Frequency: 80000
Velocity: 0,248
Power: 7,5
Pulse duration: 0,0000001
Pass count: 1
Magnification: 10
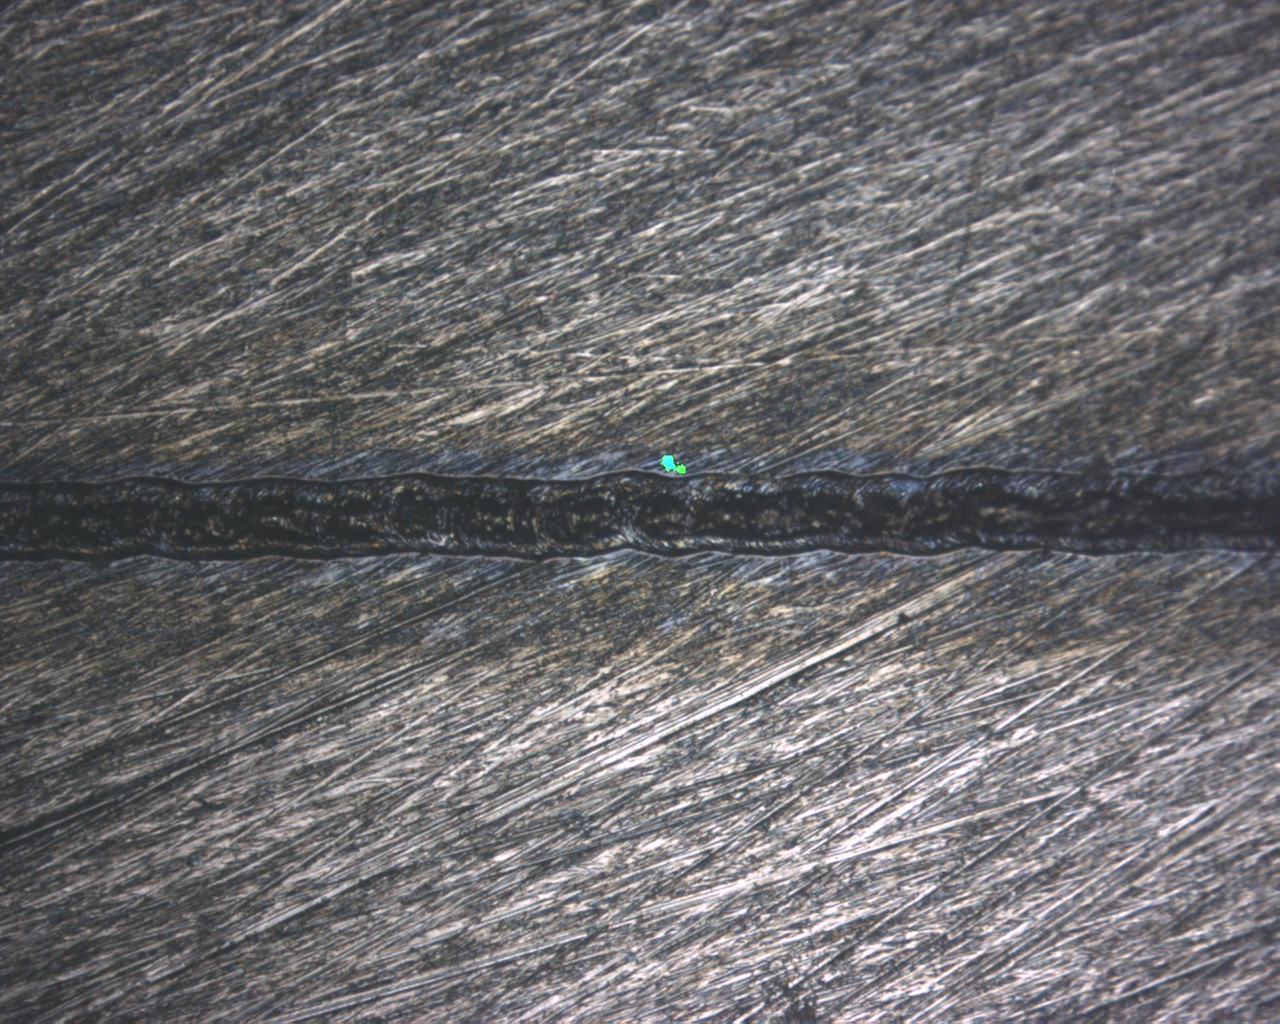
Measured width: 113.211
Other width: 26.34